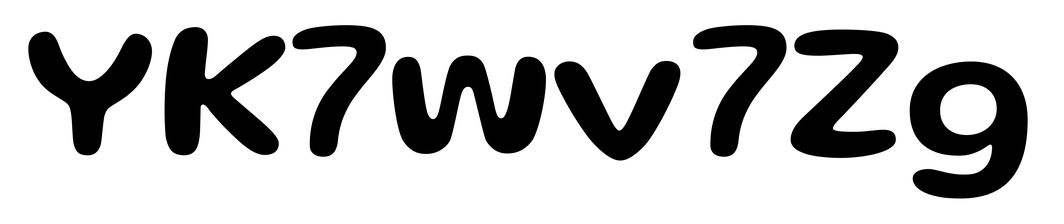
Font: Gluten_Medium